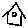
Label: house